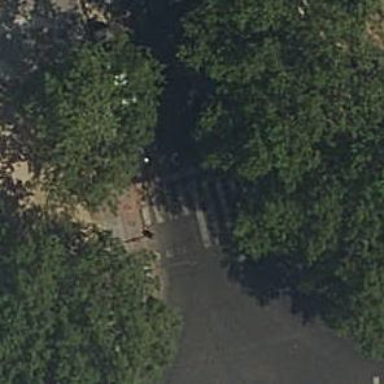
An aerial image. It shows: Paved footway with traffic signals at crossing.